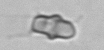
Label: Chaetoceros_didymus